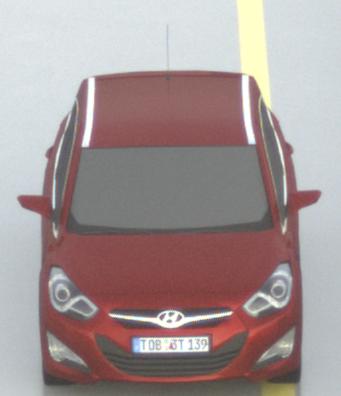
Make: Hyundai
Model: i40 Kombi 1.6 GDI
Detailed model: i40 (VF) Kombi
Model produced from: 2012/08
Model produced until: 2013/09
Doors: 5
Color: red
Road condition: wet road
Daytime: sunrise or sunset
Contrast: low contrast